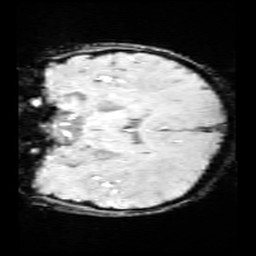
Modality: SWI
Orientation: coronal
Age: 11
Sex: female
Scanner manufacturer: siemens
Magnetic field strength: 3 T
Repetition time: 0.027 s
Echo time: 0.02 s